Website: home-depot
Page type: review-order
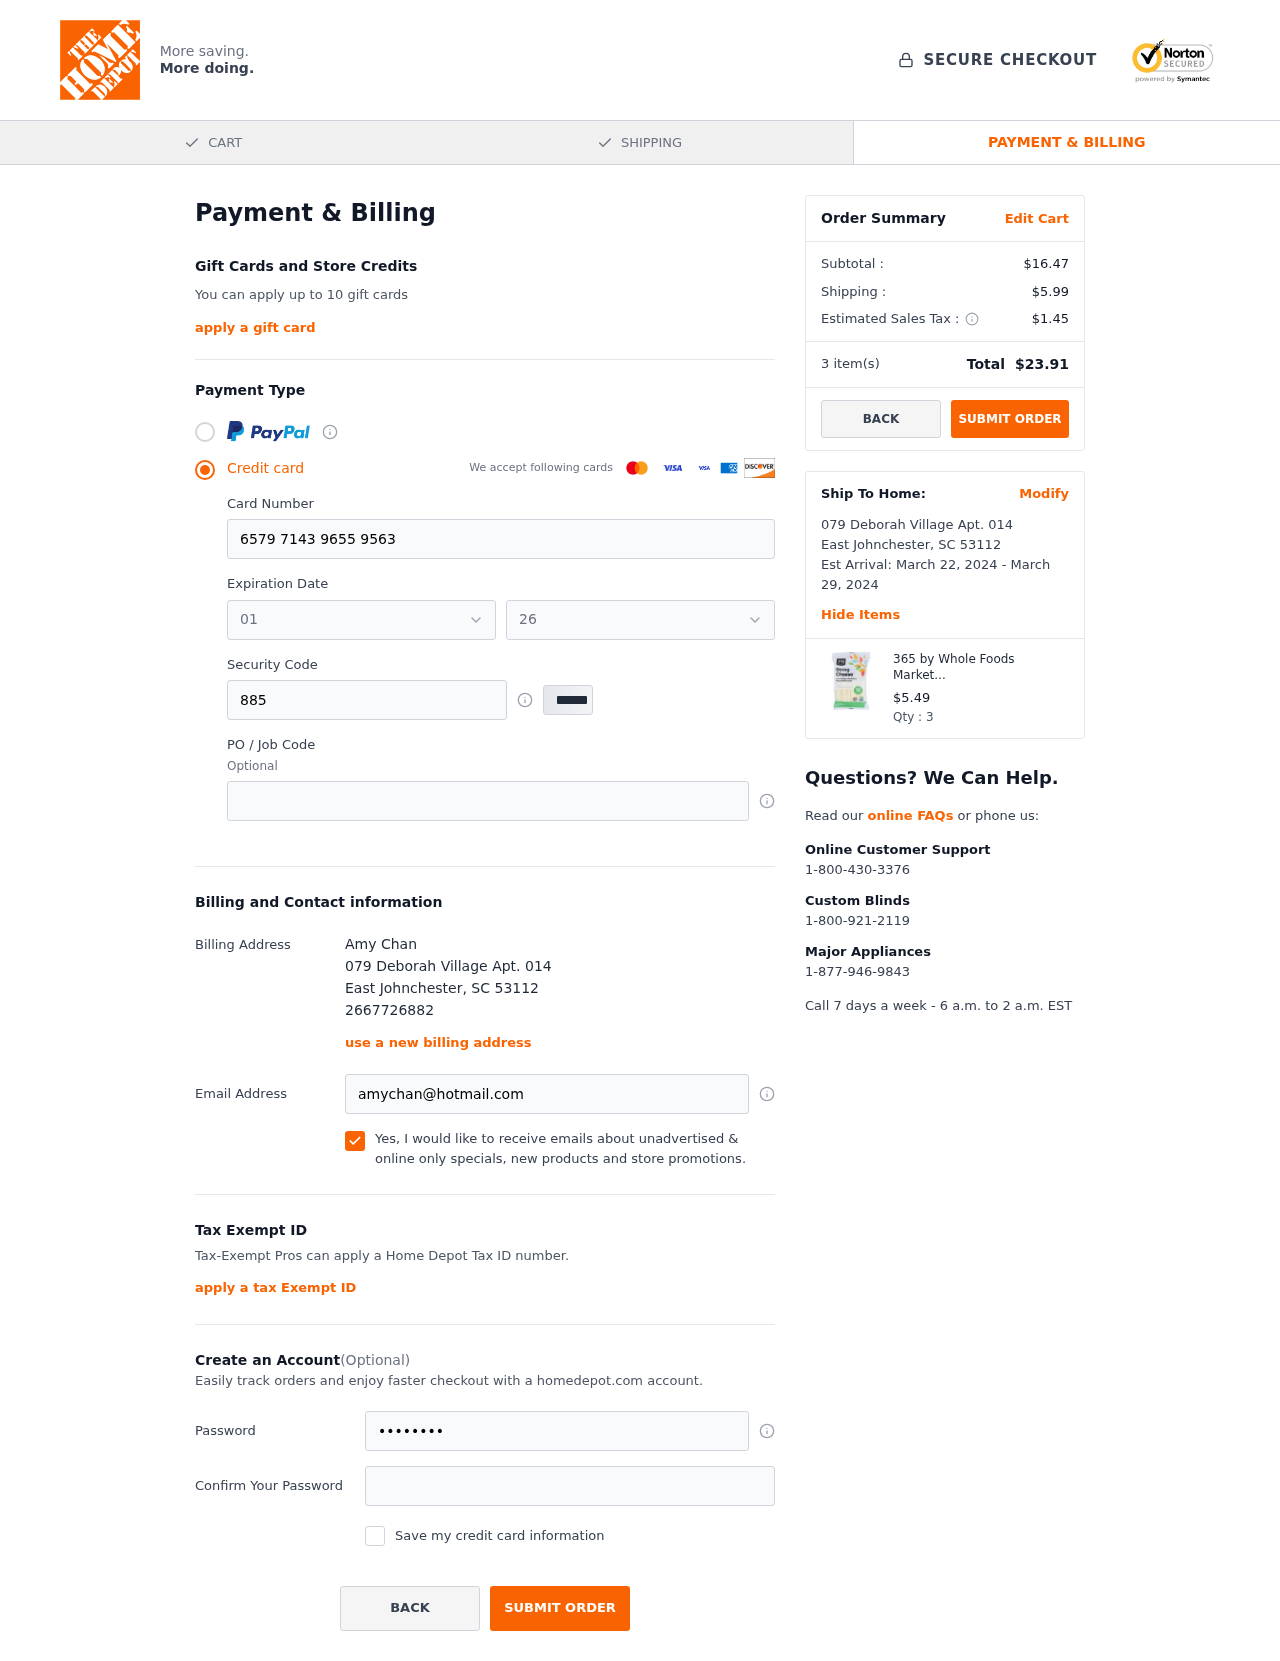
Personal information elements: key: PII_CARD_EXPIRY_MONTH
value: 01
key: PII_CARD_EXPIRY_YEAR
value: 26
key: PII_CITY
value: East Johnchester
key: PII_FULLNAME
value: Amy Chan
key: PII_PHONE
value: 2667726882
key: PII_POSTCODE
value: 53112
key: PII_STATE_ABBR
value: SC
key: PII_STREET
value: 079 Deborah Village Apt. 014
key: PII_CARD_NUMBER
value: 6579 7143 9655 9563
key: PII_CARD_CVV
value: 885
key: PII_EMAIL
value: amychan@hotmail.com
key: PII_POSTCODE_FULL
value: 53112
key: PII_POSTCODE_NUMERIC
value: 53112
Product elements: key: PRODUCT1_NAME
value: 365 by Whole Foods Market, String Cheese (12 - 1 Ounce Sticks), 12 Ounce (Packaging May Vary)
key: PRODUCT1_PRICE
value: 5.49
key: PRODUCT1_QUANTITY
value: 3
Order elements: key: ORDER_SUBTOTAL
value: $16.47
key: ORDER_SHIPPING_COST
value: $5.99
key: ORDER_TAX
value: $1.45
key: ORDER_NUM_ITEMS
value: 3
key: ORDER_TOTAL
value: $23.91
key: ORDER_SHIPPING_DATE
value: March 22, 2024
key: ORDER_DELIVERY_DATE
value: March 29, 2024